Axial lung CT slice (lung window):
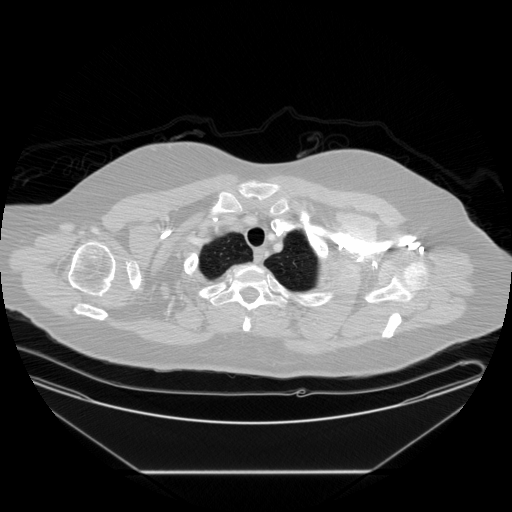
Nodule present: no